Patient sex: F
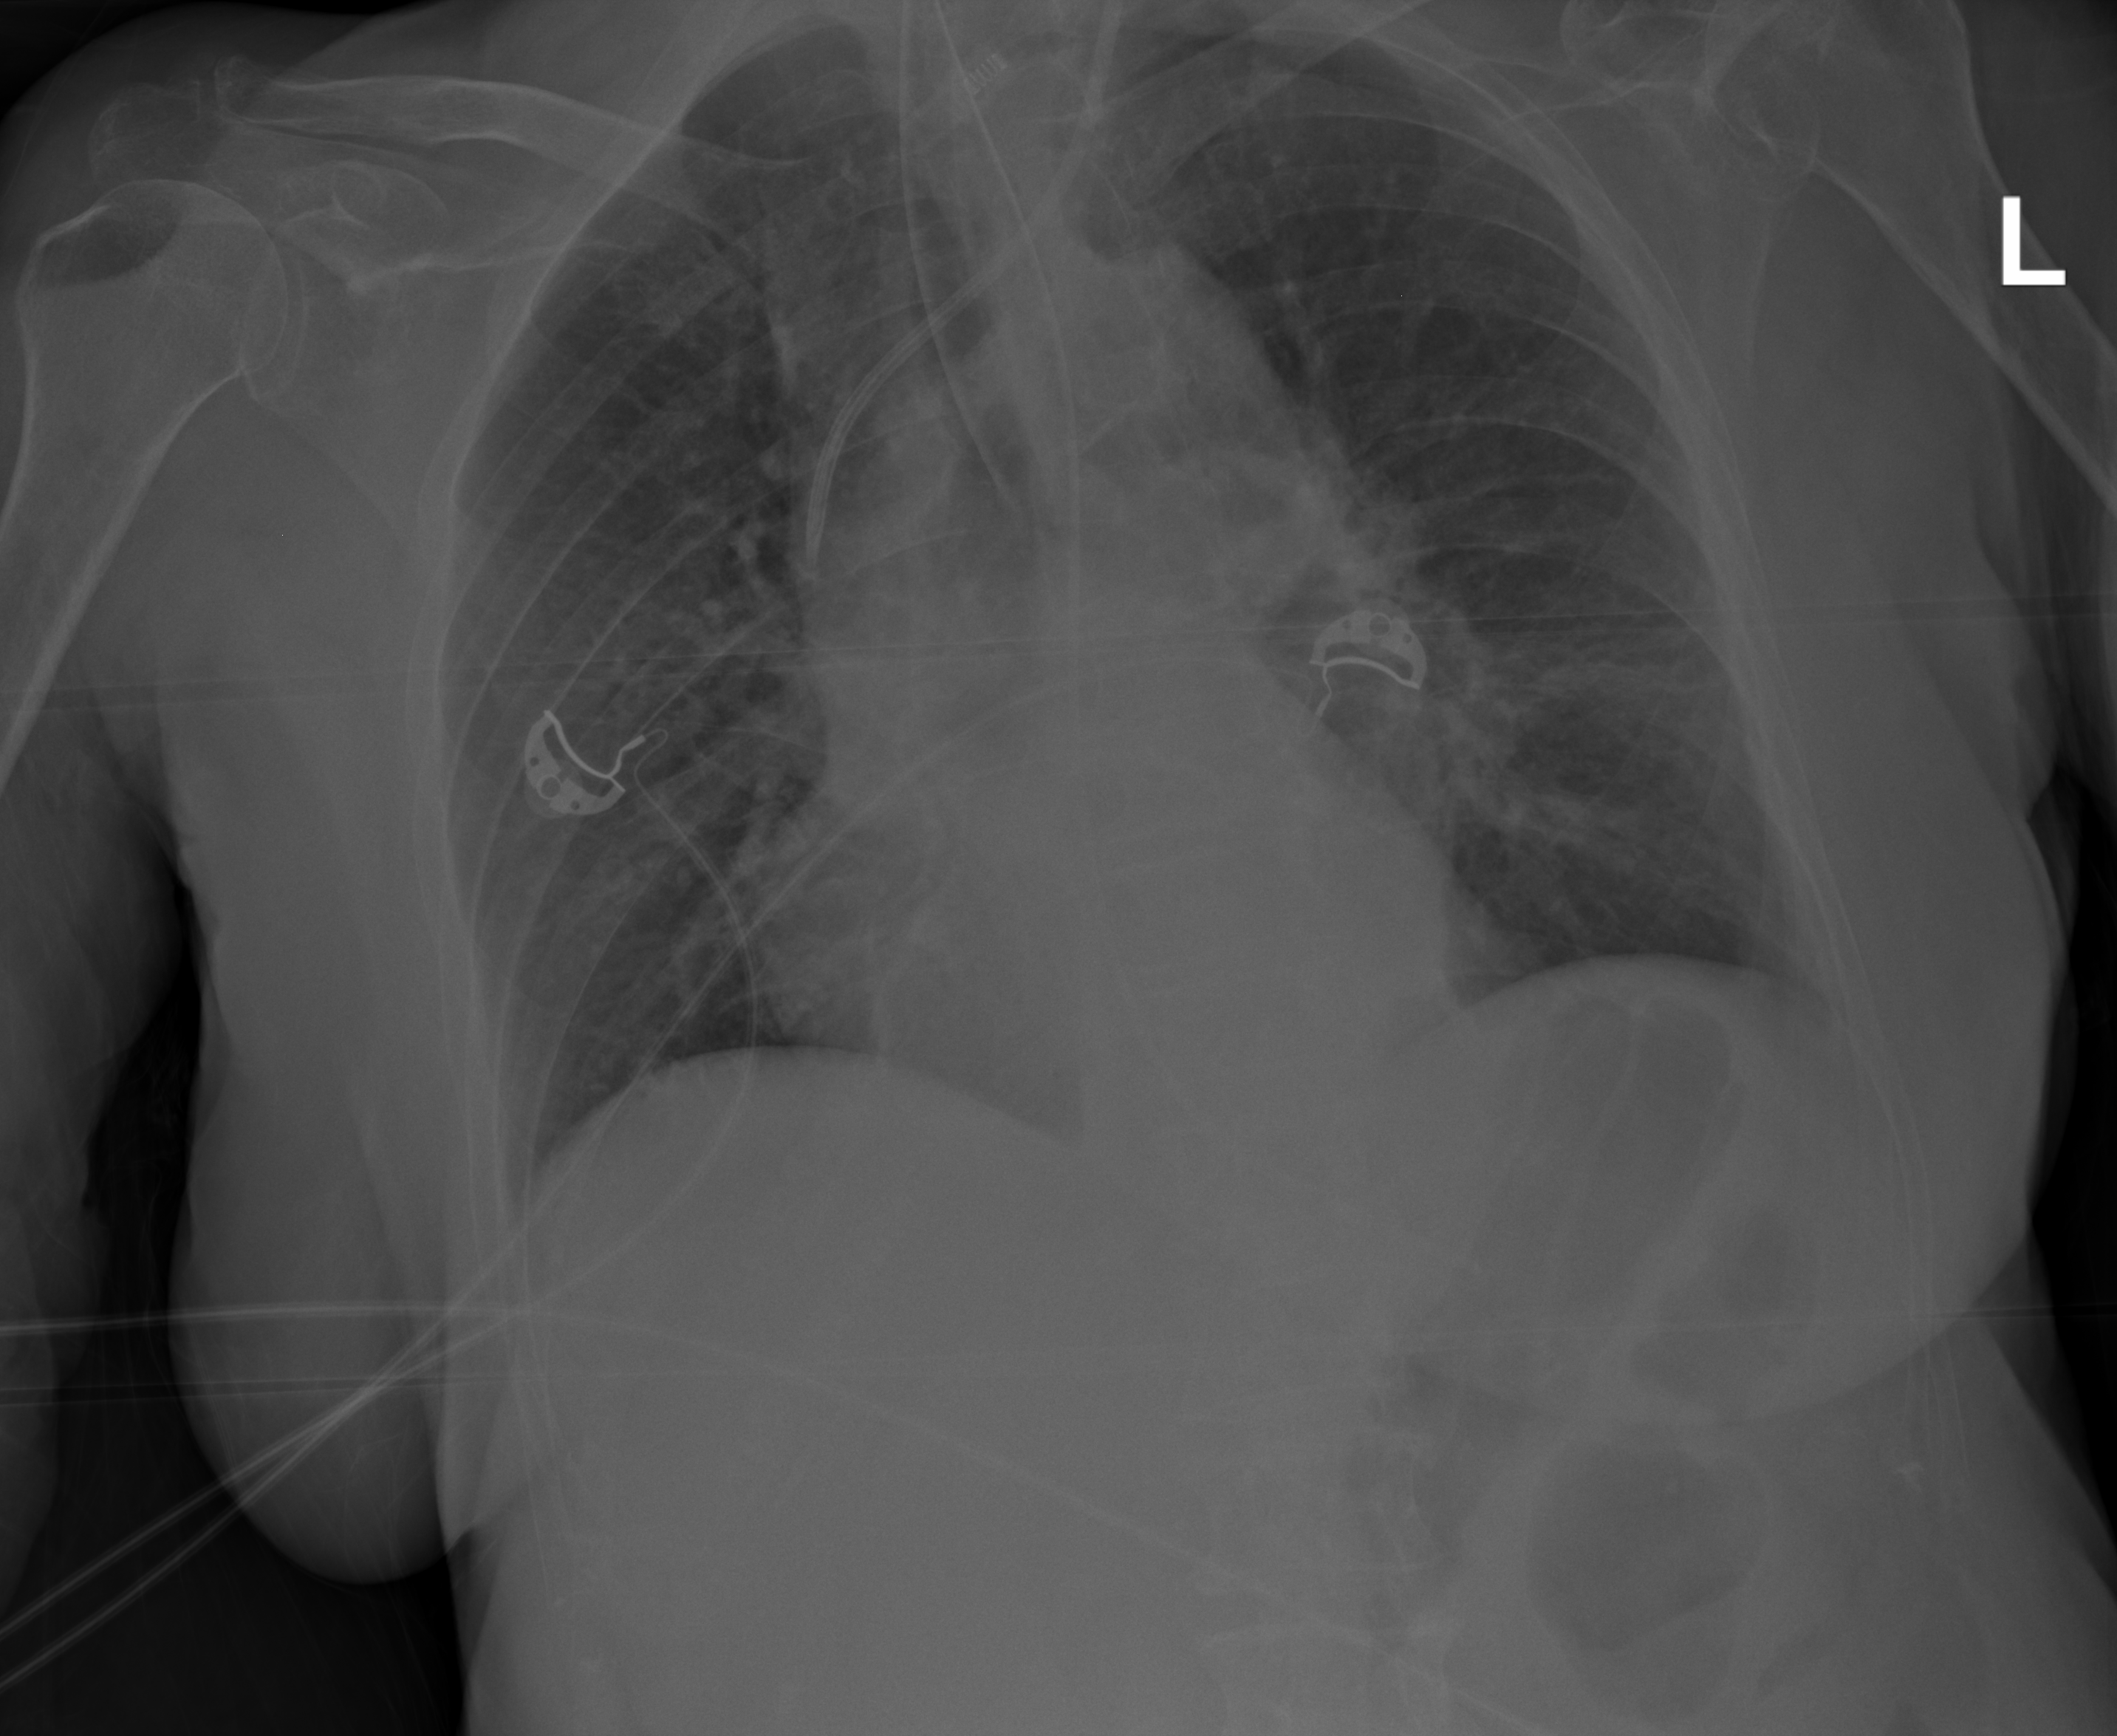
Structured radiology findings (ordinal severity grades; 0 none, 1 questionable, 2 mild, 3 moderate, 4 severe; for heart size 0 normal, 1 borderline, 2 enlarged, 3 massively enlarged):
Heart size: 1
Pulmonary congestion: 2
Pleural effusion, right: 0
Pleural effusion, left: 0
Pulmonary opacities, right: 0
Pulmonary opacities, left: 0
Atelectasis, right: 2
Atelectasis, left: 2